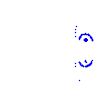
Particle: proton